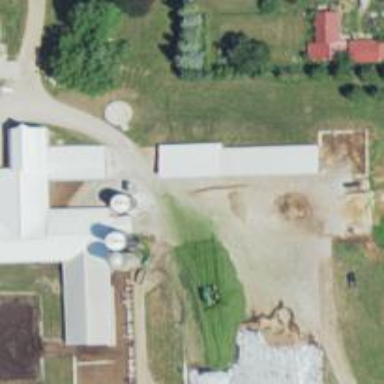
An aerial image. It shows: Silo.